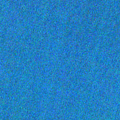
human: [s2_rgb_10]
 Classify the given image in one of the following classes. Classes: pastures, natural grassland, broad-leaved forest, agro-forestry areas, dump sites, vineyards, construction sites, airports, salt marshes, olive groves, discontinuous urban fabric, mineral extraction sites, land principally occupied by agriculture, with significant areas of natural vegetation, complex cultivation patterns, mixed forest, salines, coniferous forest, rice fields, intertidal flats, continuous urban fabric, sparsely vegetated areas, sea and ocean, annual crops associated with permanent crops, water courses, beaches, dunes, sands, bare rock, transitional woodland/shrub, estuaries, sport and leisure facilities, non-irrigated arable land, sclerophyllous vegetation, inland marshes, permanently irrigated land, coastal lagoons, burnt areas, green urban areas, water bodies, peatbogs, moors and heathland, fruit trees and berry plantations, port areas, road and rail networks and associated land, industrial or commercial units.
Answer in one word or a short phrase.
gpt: sea and ocean